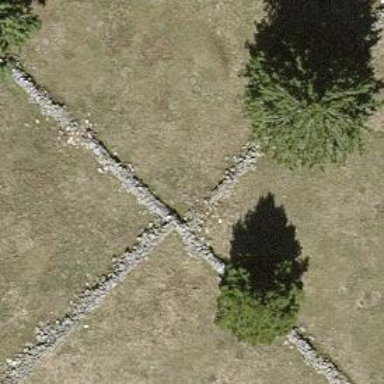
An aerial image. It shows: Wall made of dry stone.